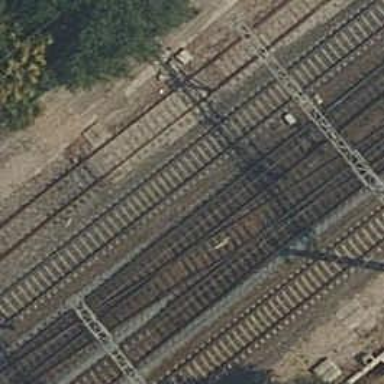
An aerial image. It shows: Bridge over electrified railway with contact lines.